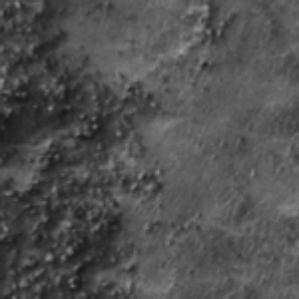
Label: frost